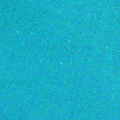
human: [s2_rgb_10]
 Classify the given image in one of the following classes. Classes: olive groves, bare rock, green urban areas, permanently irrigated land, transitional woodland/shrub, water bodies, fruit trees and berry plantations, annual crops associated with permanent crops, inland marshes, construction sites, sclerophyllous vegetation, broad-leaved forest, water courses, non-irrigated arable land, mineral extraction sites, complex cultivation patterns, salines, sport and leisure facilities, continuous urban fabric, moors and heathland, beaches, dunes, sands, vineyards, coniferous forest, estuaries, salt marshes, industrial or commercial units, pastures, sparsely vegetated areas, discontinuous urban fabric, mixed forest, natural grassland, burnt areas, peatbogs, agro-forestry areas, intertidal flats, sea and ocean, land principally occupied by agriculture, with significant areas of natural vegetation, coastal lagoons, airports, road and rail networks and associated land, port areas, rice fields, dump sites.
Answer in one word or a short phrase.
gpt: sea and ocean